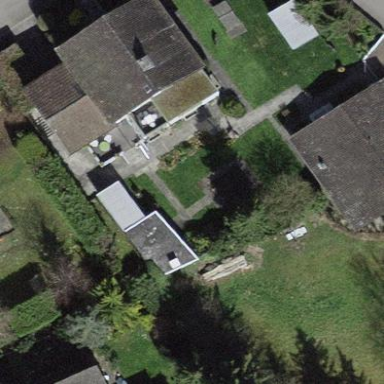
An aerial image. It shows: Building with tiled roof.